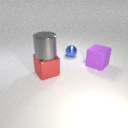
large red metal cube to the left of large purple rubber cube